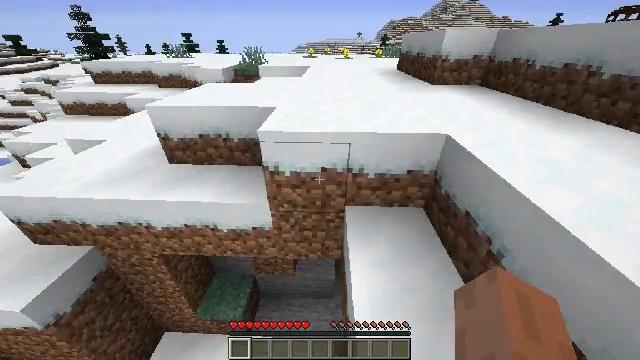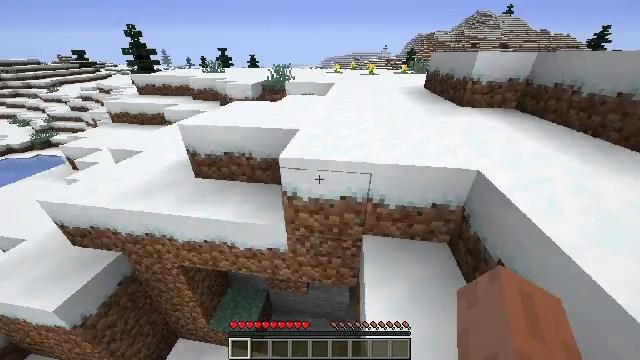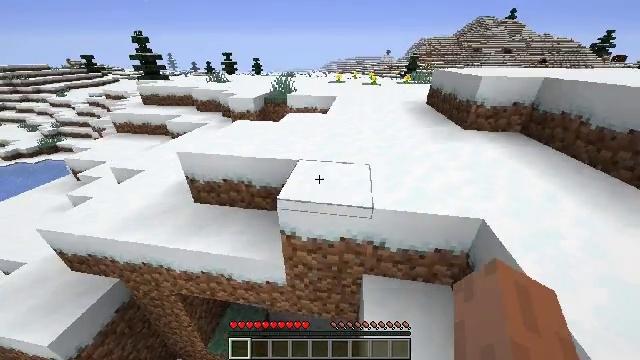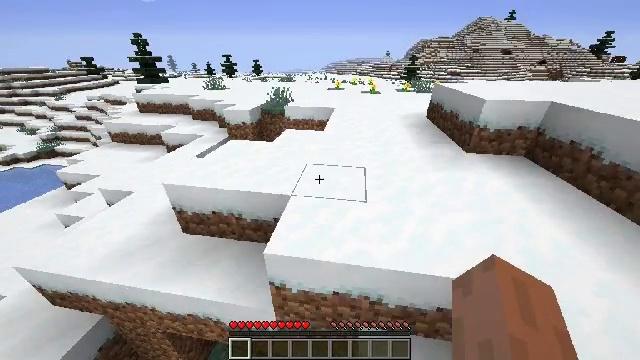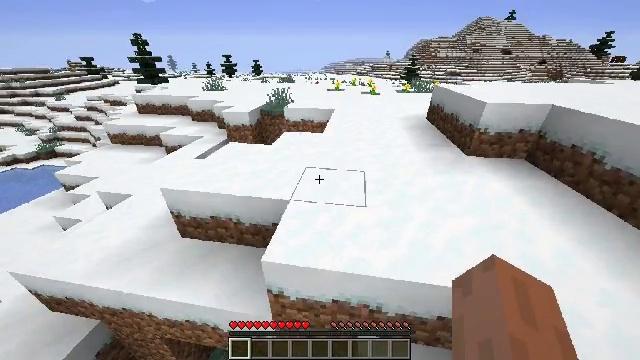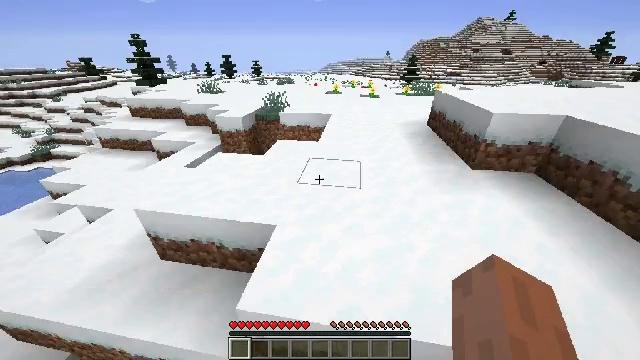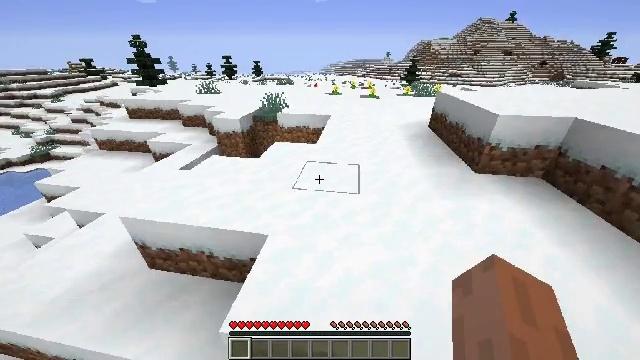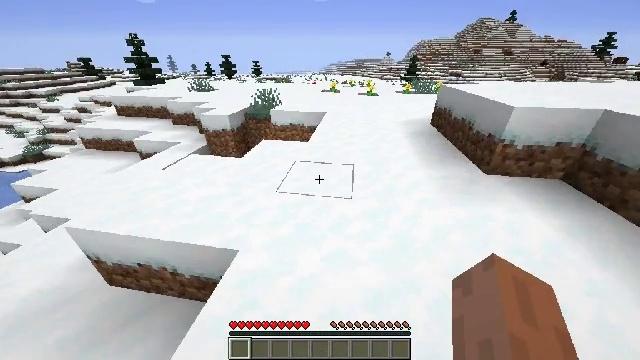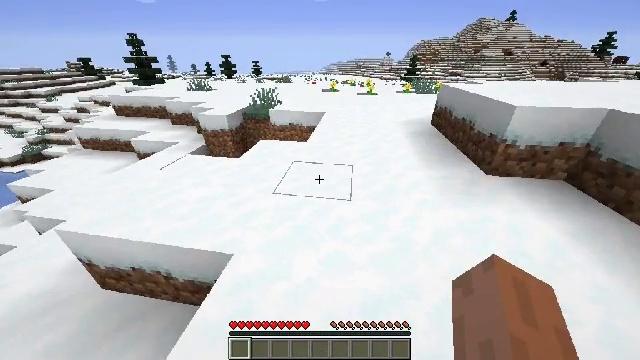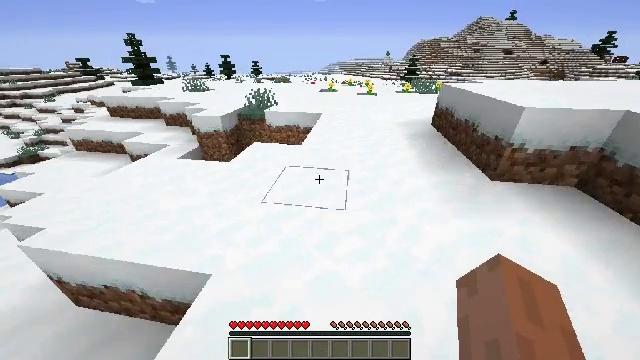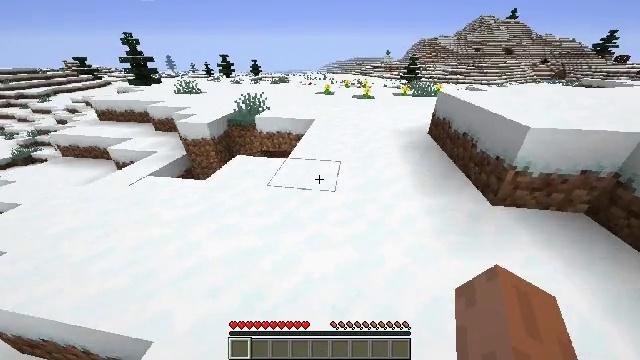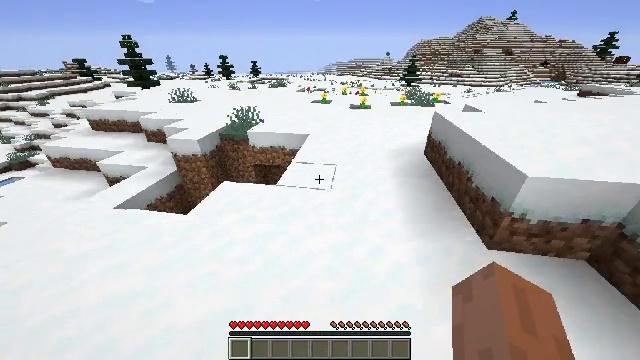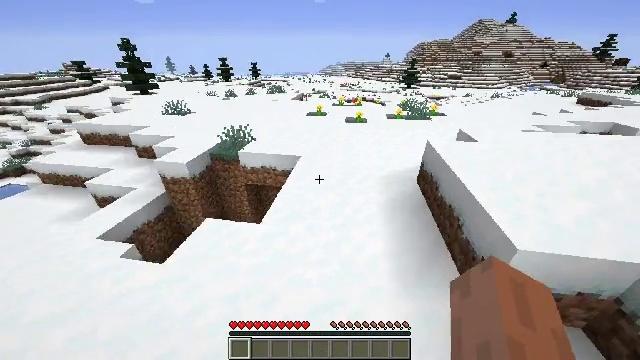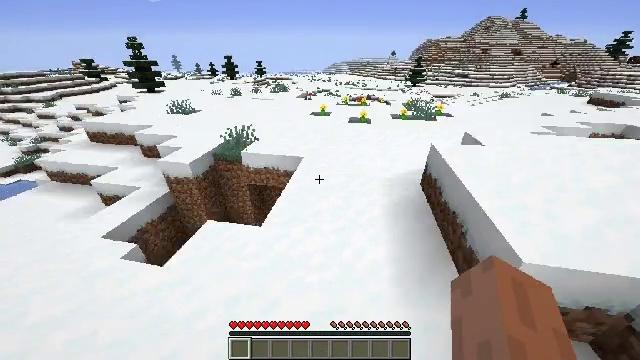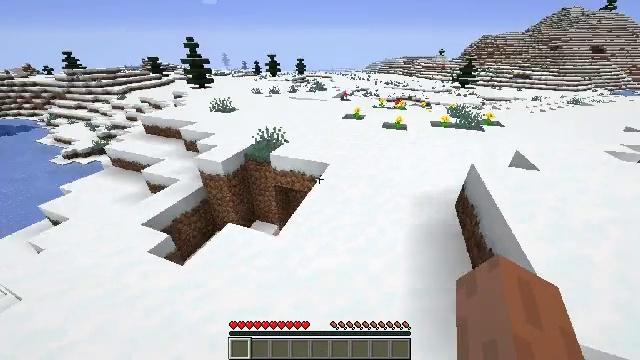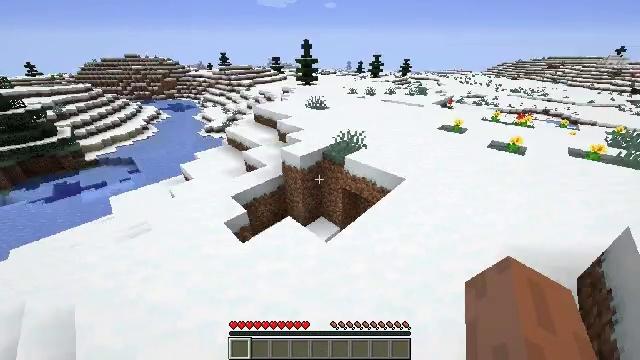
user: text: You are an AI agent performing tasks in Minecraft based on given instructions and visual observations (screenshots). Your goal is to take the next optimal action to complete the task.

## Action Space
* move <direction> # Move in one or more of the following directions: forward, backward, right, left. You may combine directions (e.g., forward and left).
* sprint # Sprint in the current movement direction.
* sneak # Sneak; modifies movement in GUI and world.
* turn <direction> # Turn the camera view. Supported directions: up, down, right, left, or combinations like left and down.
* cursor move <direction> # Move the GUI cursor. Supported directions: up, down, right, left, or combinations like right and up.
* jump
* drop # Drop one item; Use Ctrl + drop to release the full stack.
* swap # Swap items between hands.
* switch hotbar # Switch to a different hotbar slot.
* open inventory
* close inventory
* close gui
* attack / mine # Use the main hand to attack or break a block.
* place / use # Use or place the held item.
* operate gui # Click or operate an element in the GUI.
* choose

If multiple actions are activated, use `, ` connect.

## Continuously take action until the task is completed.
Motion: motion action
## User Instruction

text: Remove an iron axe from the inventory.
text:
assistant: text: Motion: move forward, sprint, turn left and up, jump
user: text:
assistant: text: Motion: move forward and move right, sprint, jump
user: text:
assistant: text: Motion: move forward and move right, sprint, jump
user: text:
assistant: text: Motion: move forward and move right, sprint, jump
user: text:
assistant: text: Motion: move forward and move right, sprint, jump
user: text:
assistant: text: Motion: move forward and move right, sprint, jump
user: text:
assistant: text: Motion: move forward and move right, sprint, jump
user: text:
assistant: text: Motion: move forward and move right, sprint, jump
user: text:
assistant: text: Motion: move forward and move right, sprint, jump
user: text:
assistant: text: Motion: move forward and move right, sprint, jump
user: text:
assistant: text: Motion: move forward and move right, sprint, jump
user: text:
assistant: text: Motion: move forward and move right, jump
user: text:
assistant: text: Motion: move forward and move right, turn left, jump
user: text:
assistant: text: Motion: move forward and move right, turn left, jump
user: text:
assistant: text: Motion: move forward and move right, turn left, jump
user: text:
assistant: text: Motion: move forward and move right, turn left, jump
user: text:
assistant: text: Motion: move forward and move right, turn left, jump
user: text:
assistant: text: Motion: move forward and move right, turn left, jump
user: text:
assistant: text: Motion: move right, turn left
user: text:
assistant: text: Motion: move right, turn left and up
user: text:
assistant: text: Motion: no_op
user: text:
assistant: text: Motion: no_op
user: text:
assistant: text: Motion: no_op
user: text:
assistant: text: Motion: no_op
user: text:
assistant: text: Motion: turn left and up
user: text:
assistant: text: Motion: turn left and up
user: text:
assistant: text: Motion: turn left
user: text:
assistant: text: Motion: turn left and down
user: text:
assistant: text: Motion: no_op
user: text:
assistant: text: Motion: move forward